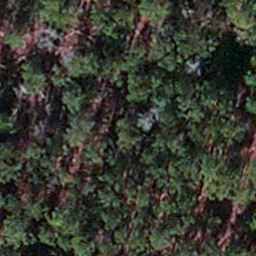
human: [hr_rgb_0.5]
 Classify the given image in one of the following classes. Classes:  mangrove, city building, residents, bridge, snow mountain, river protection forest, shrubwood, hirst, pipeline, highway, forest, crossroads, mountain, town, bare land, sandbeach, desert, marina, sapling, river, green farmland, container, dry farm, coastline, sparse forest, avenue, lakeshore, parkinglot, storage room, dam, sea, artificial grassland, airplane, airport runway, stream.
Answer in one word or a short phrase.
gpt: sapling